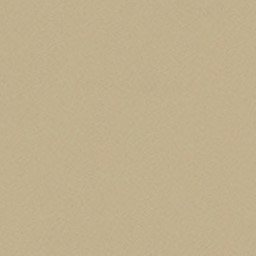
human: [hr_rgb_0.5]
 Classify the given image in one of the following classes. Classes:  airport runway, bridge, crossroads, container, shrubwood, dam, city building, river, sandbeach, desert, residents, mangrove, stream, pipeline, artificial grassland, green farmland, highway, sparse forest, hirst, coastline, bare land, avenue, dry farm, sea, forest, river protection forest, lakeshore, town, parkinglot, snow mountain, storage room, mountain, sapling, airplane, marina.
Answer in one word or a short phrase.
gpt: desert